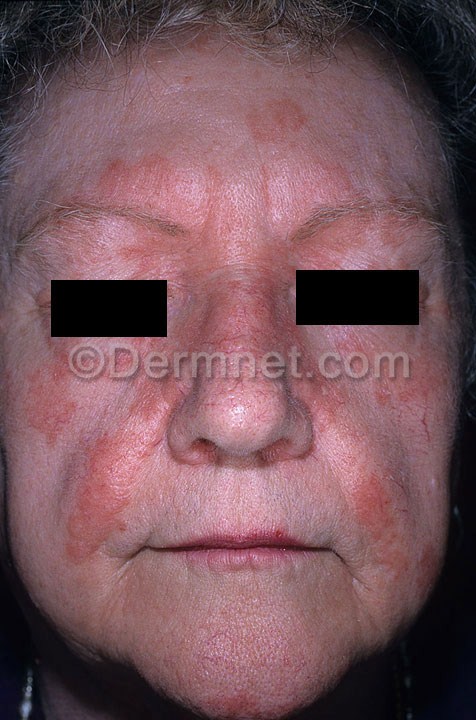
Disease: Psoriasis pictures Lichen Planus and related diseases